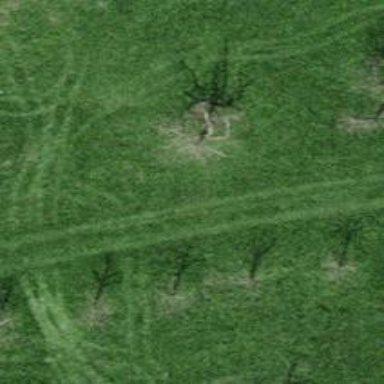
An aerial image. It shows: Broadleaved tree with lush foliage.